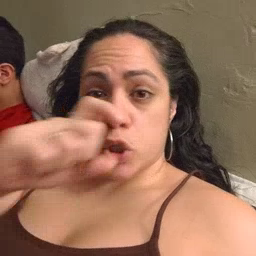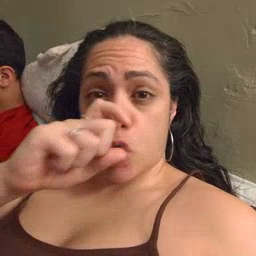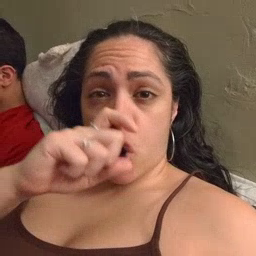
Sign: doll